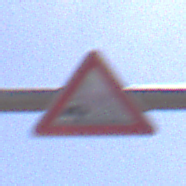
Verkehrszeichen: SplittSchotter
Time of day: Midday
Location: Outdoor (Nature)
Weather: Clear
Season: NotSpecified
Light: Natural